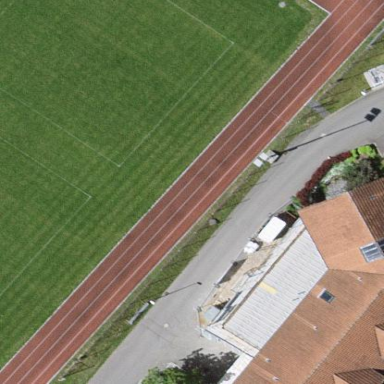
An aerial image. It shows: Pitch for leisure activities.